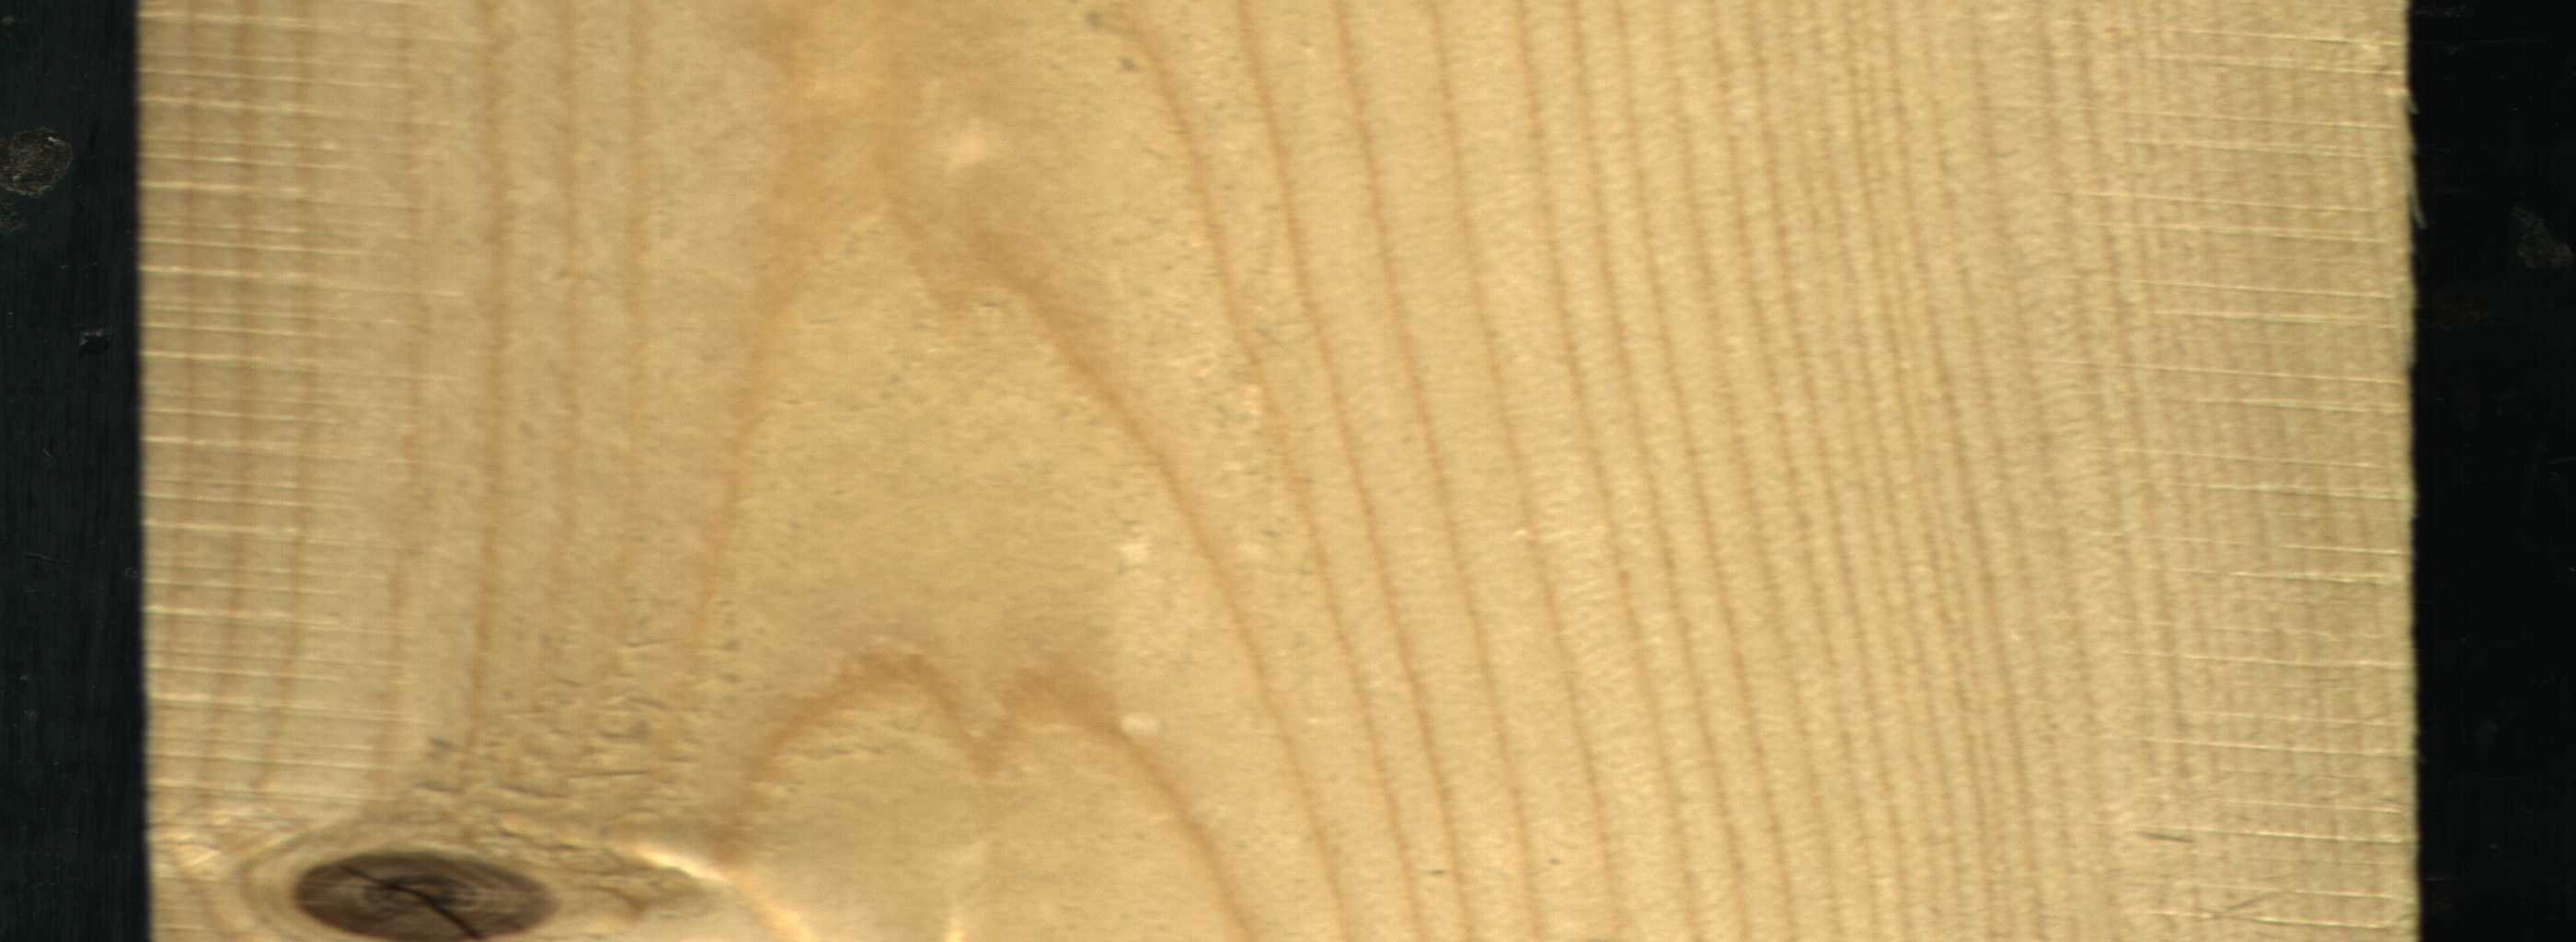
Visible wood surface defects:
knot_with_crack